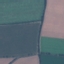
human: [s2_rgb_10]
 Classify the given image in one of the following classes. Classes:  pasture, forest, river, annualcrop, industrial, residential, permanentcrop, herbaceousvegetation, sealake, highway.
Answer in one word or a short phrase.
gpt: AnnualCrop